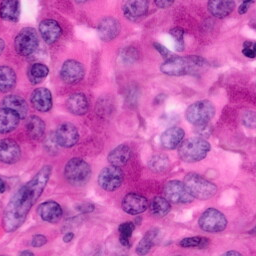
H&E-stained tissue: Pancreatic